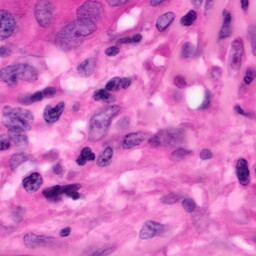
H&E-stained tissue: Pancreatic